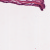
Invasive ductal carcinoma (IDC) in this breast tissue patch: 0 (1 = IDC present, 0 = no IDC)